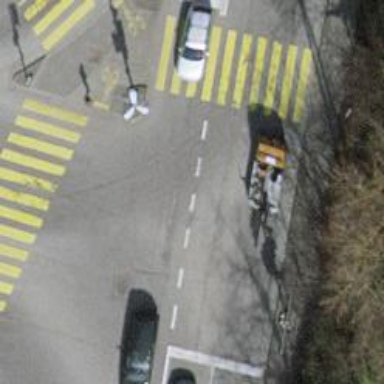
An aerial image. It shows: Road with traffic signals.